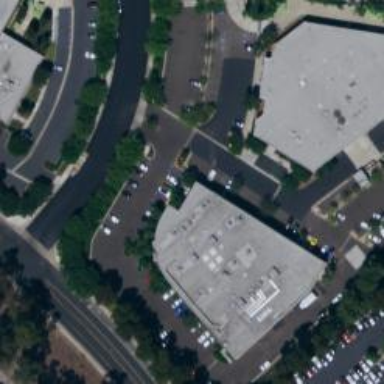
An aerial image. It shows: Industrial building.